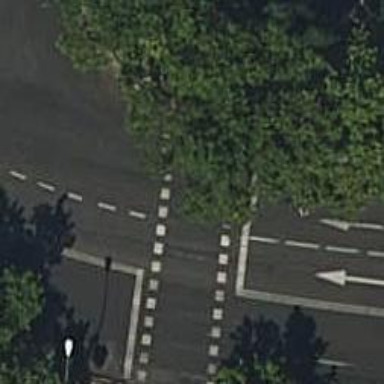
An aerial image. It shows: Road crossing with traffic signals.